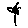
Label: flower